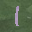
Label: 1